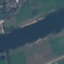
Land use / land cover class: River